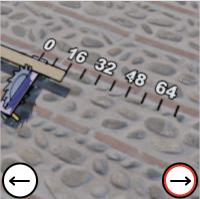
Task: length
Answer: 16
First scale value: 16.0